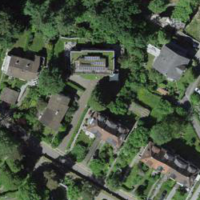
EUNIS habitat code: 55
Species observed at this site:
Acherontia atropos
Rubus saxatilis
Mahonia aquifolium
Fagus sylvatica
Sanicula europaea
Phyteuma betonicifolium